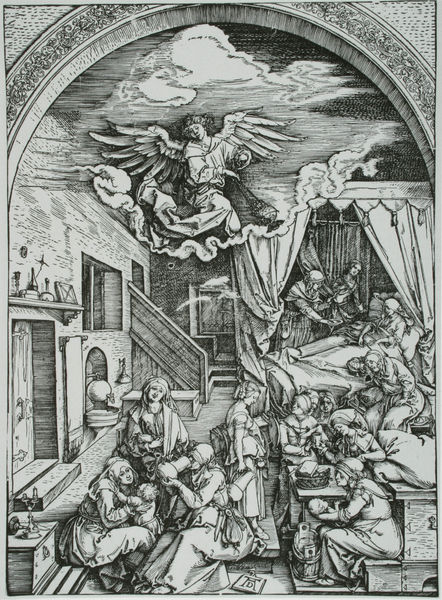
Titel: Das Marienleben - Die Geburt der Maria
Künstler: Albrecht Dürer
Institution: (Seriendruck)
Schlagwörter: feder, flügel, gott, gruppe, himmel, mann, weiß, wolken, frauen, menschen, mädchen, fenster, frau, grau, männer, raum, schwarz, skizze, tisch, tische, tür, zeichnung, zimmer, gebäude, haus, wolke, gesellschaft, leute, muster, versammlung, flasche, regal, trinken, wirtschaft, bibel, rahmen, tod, innenraum, vorhang, kirche, interieur, tücher, kind, mutter, renaissance, kinder, engel, kanne, krug, putte, holzschnitt, papier, bogen, grafik, monochrom, linien, bank, rundbogen, treppe, essen, vorhänge, ornamente, bett, korb, kerzen, geländer, stufen, tor, truhe, krank, buch, druck, schnitt, druckgrafik, monogramm, radierung, stich, schwarzweiß, kiste, beten, festmahl, mahl, bänke, rom, halbrund, portal, kranker, mittelalter, ankunft, bottich, dürer, putten, maria, kupferstich, totenschädel, geburt, bord, alkoven, menschn, christ, albrecht, albrecht dürer, passion, marienleben, wolkenband, hebamme, woke, herrscharen, bog, eingel, geburt mariae, hauswirtschaft, mesnchen, freuen, bommeln